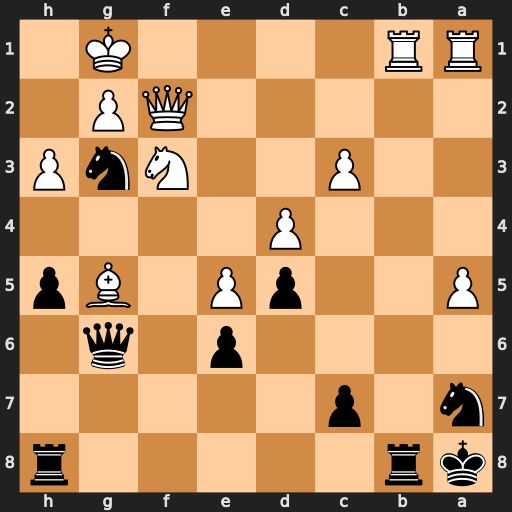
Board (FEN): kr5r/n1p5/4p1q1/P2pP1Bp/3P4/2P2NnP/5QP1/RR4K1
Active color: b
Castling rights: -
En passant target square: -
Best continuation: Rxb1+ Rxb1 Qxb1+